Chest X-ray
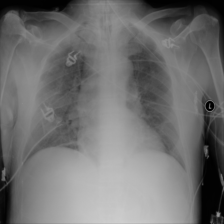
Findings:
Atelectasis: negative
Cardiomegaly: negative
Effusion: negative
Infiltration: negative
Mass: negative
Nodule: negative
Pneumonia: negative
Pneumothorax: negative
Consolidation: negative
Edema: negative
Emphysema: negative
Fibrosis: negative
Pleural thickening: negative
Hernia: negative